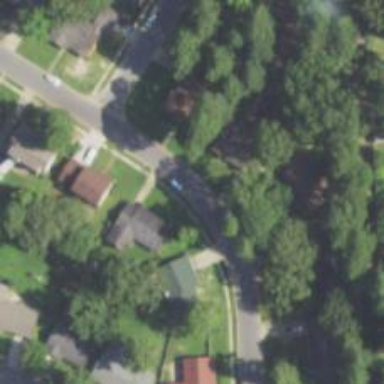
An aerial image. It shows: Residential road.